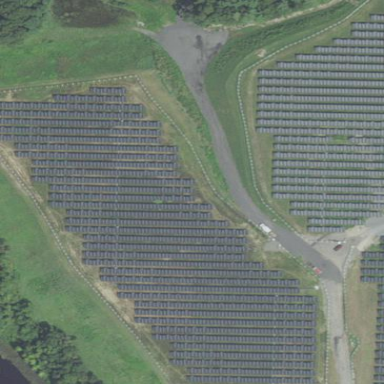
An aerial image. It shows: Solar power plant with photovoltaic technology generating electricity.